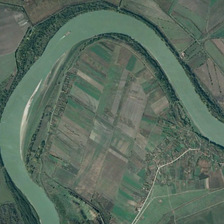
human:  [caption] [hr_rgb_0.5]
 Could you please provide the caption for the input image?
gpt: many green farmlands are in two sides of a curved river .

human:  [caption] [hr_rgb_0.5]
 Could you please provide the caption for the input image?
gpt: many green farmlands are in two sides of a curved river .

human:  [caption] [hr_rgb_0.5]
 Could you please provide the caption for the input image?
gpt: the color of the curving river is green .

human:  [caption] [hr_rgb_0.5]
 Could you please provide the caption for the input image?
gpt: the color of the curving river is green .

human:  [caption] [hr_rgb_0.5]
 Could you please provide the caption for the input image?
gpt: many green farmlands are in two sides of a curved river .